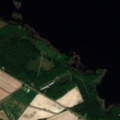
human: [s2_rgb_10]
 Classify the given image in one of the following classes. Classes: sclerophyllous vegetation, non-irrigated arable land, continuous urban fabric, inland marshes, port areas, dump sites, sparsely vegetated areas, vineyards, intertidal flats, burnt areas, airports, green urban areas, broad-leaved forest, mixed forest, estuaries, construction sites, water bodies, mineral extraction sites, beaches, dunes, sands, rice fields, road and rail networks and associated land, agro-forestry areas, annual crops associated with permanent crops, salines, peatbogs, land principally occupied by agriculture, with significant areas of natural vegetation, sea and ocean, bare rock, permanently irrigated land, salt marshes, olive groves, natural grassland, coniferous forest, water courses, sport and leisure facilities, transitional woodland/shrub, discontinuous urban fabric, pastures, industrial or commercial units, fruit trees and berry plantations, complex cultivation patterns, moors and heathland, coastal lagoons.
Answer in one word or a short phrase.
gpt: non-irrigated arable land, mixed forest, water bodies